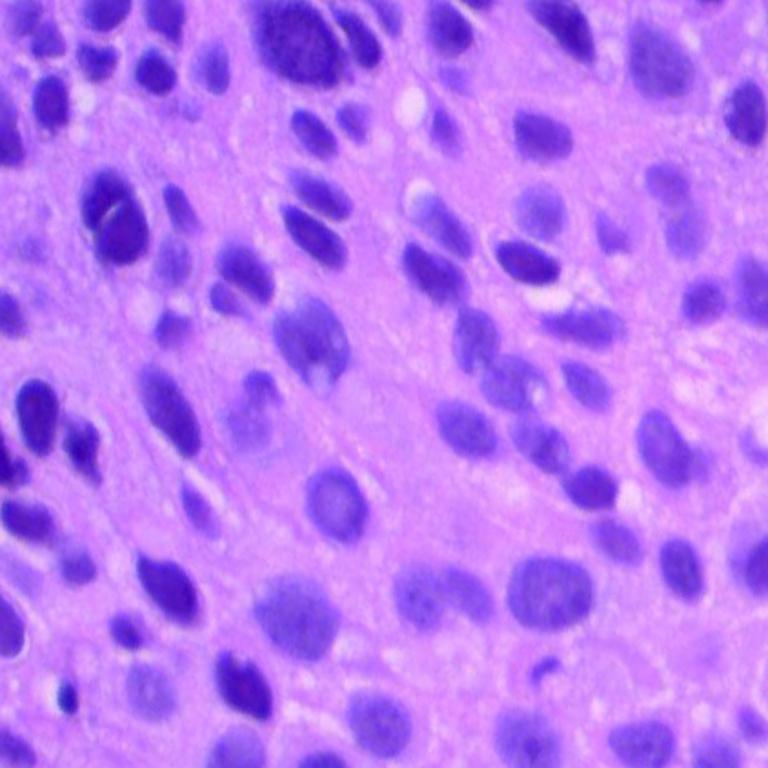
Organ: lung
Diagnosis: squamous carcinomas